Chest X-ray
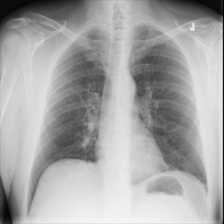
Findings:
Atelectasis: negative
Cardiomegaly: negative
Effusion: negative
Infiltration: positive
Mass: negative
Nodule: negative
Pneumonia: negative
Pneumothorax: negative
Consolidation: negative
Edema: negative
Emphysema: negative
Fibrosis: negative
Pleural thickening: negative
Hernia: negative